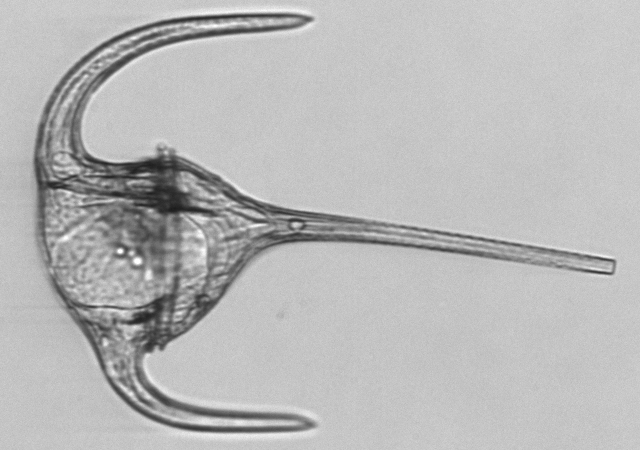
Label: Tripos